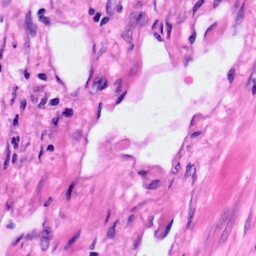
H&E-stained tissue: Pancreatic